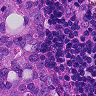
Metastatic tissue present: yes